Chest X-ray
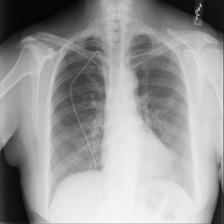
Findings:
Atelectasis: negative
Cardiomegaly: negative
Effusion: negative
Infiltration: negative
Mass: negative
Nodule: negative
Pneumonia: negative
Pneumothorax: negative
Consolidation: negative
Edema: negative
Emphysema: negative
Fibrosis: negative
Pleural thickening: negative
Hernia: negative